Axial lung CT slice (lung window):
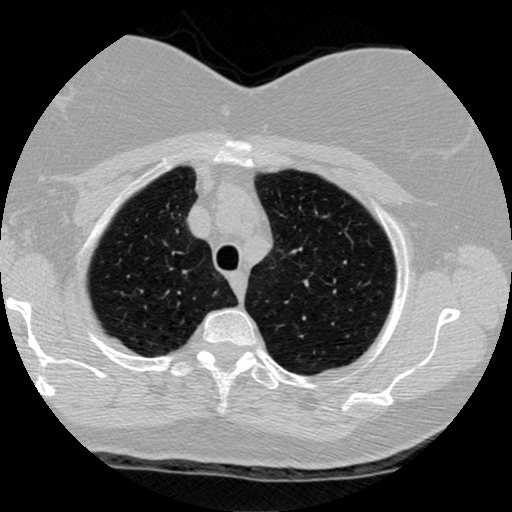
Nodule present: no